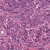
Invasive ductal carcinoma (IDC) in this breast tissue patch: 0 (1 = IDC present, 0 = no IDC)